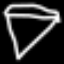
Label: diamond